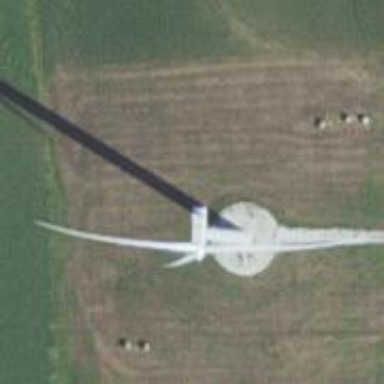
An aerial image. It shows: Wind generator powered by Vestas horizontal axis wind turbine.